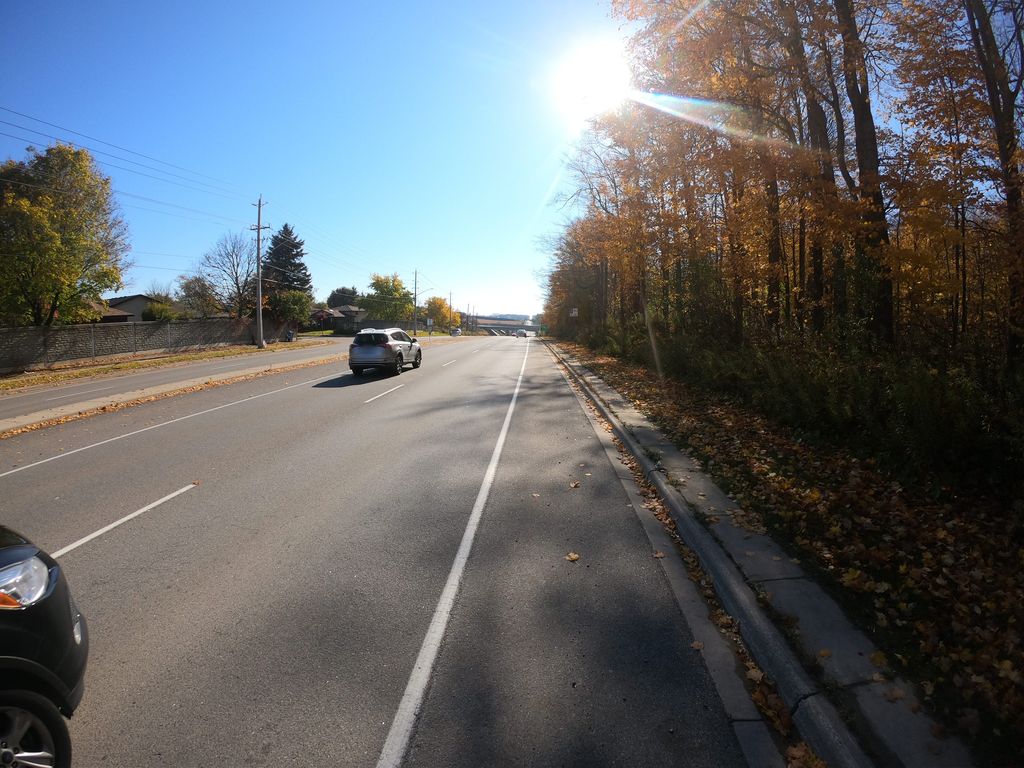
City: kitchener-waterloo